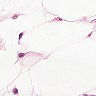
Metastatic tissue present: no